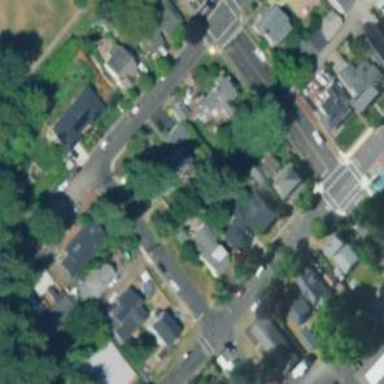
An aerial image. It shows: Residential road with sidewalk on the left.